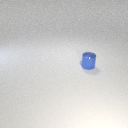
small blue metal cylinder